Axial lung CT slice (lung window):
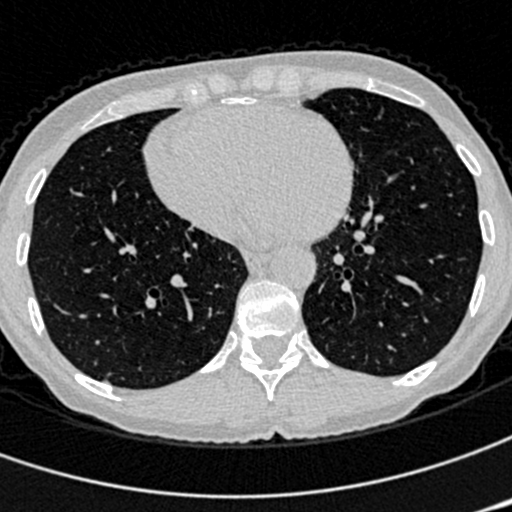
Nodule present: no